Question: I need to develop an optical character recognition program in Matlab (or any other language that can do this) to be able to extract the reading on this photograph.
The program must be able to upload as many picture files as possible since I have around 40000 pictures that I need to work through.

The general aim of this task is to record intraday gas readings from the specific gas meter shown in the photograph. The is a webcam currently setup that is programmed to photgraph the readings every minute and so the OCR program would help in then having historic intraday gas reading data.
Which is the best software to do this in and are there any online sources that are available for this??
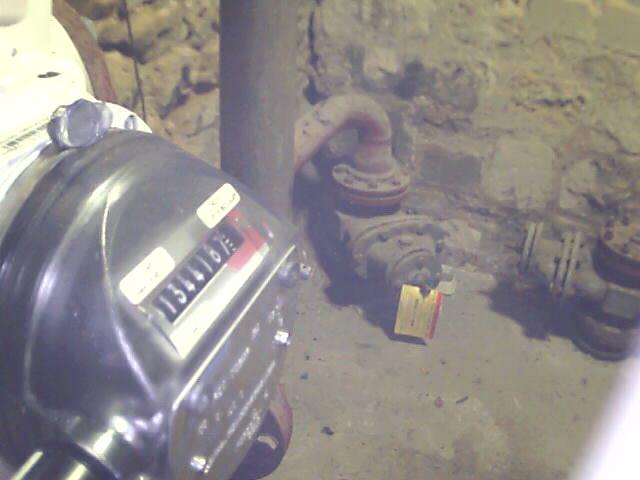
Answer: I'd break down the basic recognition steps as follows:
1. Locate meter display within the image
2. Isolate and clean up the digits
3. Calculate features
4. Classify each digit using a model you've trained using historic examples
Assuming that the camera for a particular location does not move, step 1 will only need to be performed once. Step 2 will include things like enhancing contrast and filtering noise. Step 3 can include any useful calculations you can think of, such as mean and skew of "ink" (white) pixels. Step 4 would utilize a model you build to classify a single digit as '0', '1', ... '9', and could be accomplished using k-nearest neighbors, logistic regression, SVM, neural network, etc.